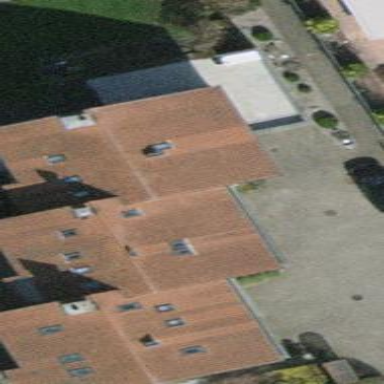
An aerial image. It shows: Terrace building.